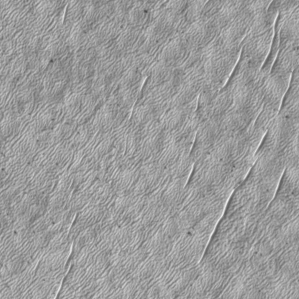
Label: frost